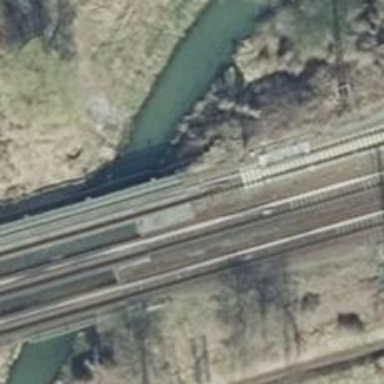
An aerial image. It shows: Railway track with contact lines for electrification.